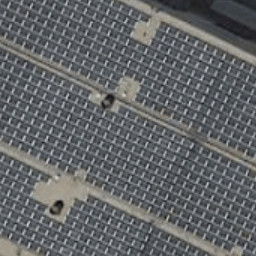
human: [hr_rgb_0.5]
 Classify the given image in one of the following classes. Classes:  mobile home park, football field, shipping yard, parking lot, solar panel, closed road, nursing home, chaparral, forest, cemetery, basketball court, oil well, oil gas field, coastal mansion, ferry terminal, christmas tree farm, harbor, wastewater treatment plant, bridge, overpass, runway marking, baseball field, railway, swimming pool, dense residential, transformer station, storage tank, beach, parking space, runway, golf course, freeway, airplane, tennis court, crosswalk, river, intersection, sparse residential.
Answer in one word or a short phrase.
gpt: solar panel